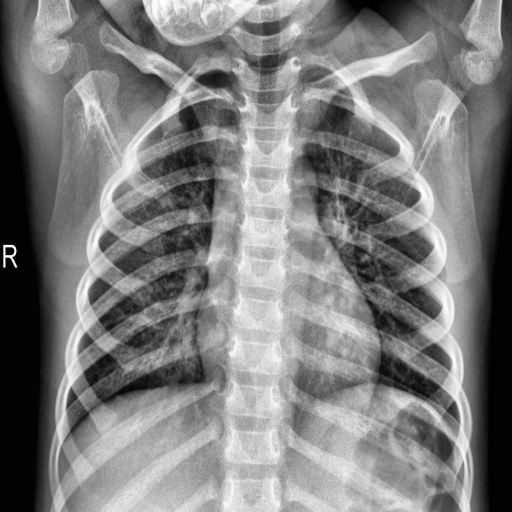
Finding: NORMAL